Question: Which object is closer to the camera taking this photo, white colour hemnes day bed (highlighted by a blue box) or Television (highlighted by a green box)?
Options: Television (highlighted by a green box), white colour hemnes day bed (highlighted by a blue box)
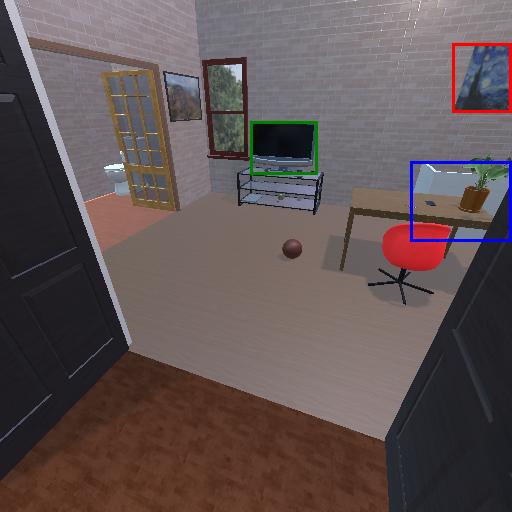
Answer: Television (highlighted by a green box)